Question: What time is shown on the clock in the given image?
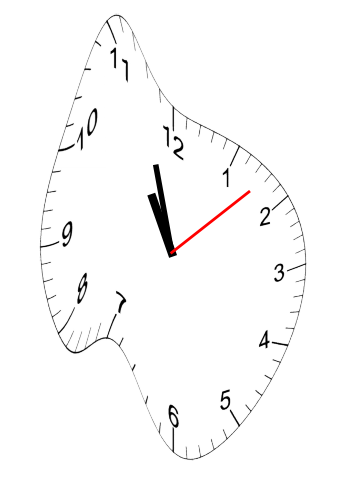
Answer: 10:57:08